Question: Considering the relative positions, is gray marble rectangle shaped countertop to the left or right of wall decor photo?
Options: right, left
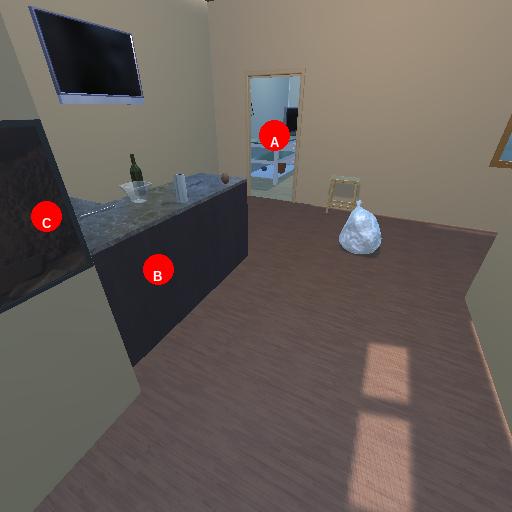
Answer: right